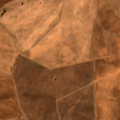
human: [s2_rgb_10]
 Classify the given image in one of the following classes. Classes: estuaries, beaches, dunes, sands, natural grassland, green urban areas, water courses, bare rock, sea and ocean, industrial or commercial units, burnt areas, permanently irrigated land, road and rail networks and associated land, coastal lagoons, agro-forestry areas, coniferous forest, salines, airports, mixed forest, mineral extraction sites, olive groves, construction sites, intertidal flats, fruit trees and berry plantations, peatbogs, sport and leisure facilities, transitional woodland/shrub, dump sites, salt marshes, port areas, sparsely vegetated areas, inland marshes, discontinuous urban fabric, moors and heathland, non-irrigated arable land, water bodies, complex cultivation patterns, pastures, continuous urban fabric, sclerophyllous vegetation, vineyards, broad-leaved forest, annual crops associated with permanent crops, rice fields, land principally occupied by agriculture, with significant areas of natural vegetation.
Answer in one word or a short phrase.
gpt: non-irrigated arable land, transitional woodland/shrub